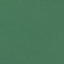
Label: SeaLake